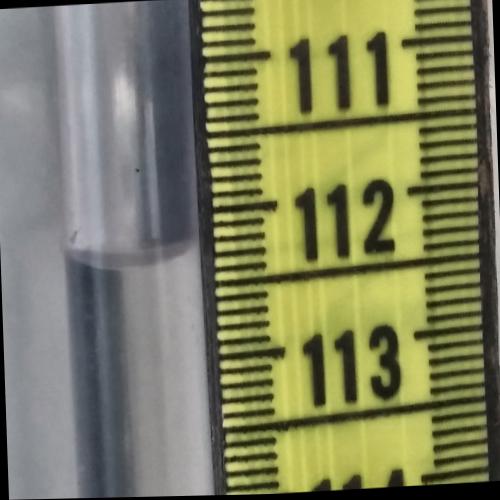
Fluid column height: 112.3 cm